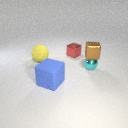
small cyan metal sphere below small brown metal cube